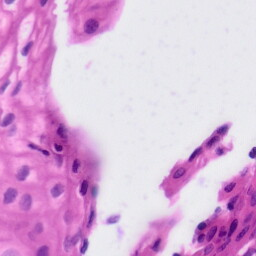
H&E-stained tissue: Tonsil